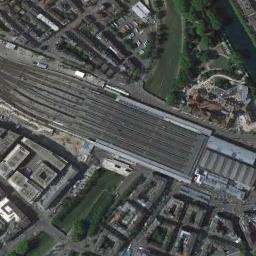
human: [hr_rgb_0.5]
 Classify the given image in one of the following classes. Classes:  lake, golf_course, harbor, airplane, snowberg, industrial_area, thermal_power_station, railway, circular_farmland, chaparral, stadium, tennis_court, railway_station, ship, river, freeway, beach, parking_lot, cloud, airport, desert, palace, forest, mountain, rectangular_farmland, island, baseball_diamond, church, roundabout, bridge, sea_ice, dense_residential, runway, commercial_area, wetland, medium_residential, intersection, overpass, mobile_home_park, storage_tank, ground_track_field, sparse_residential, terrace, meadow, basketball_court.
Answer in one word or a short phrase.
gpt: railway_station